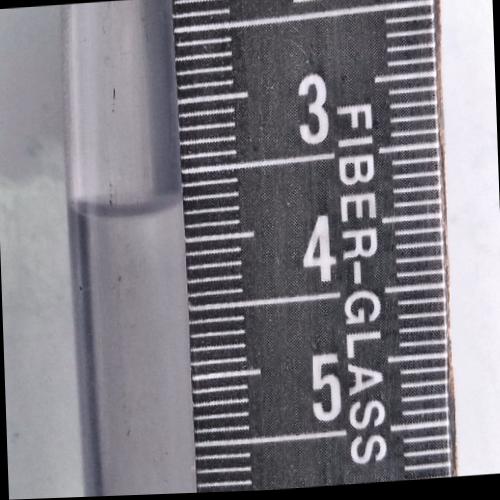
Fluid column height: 3.7 cm